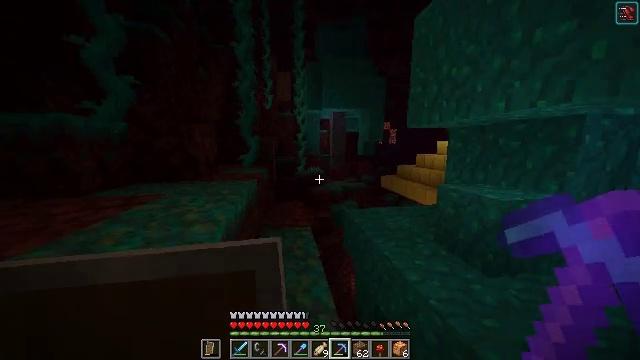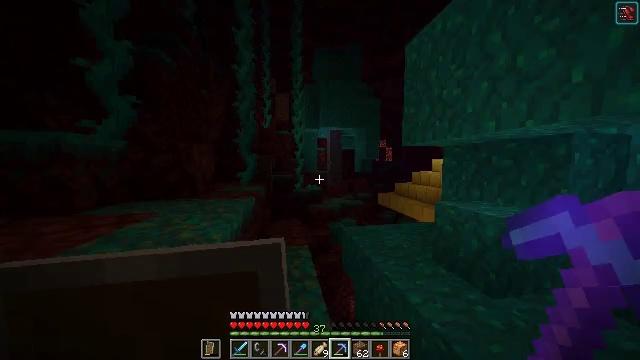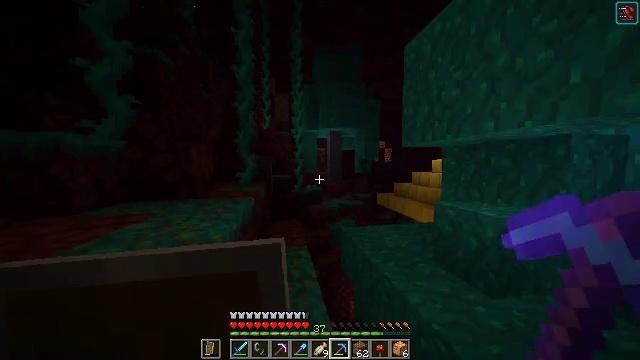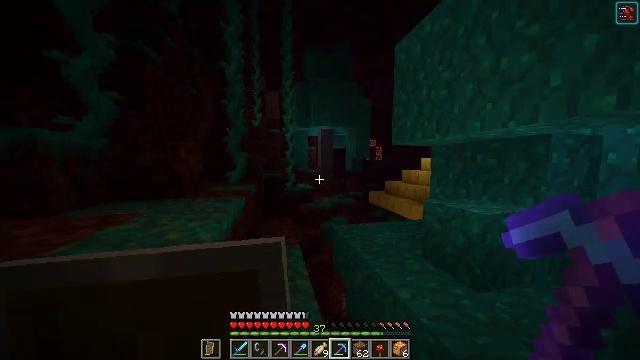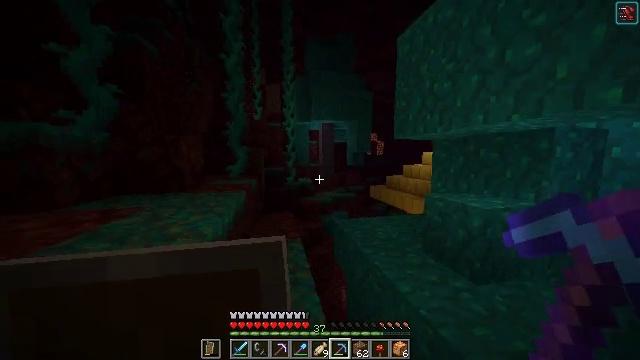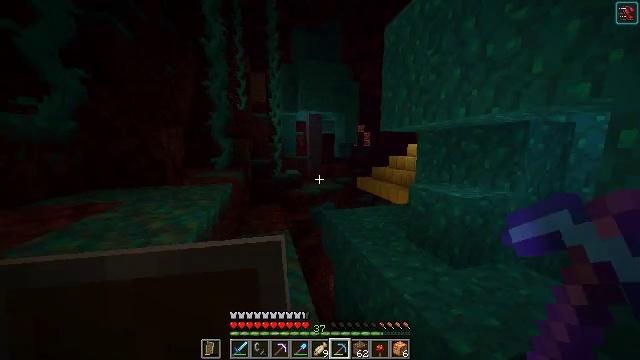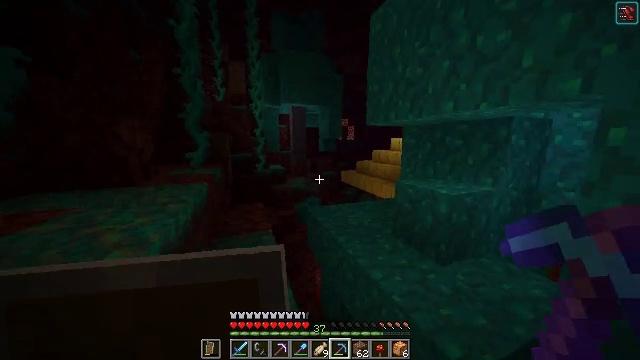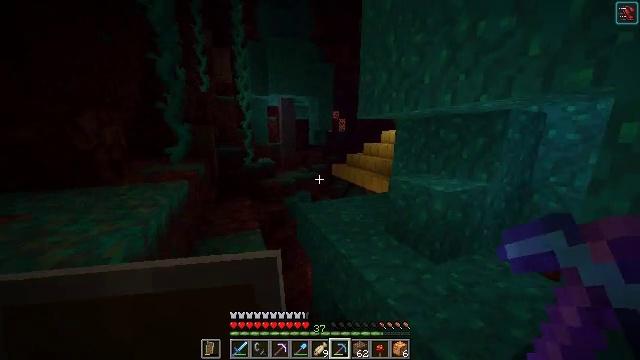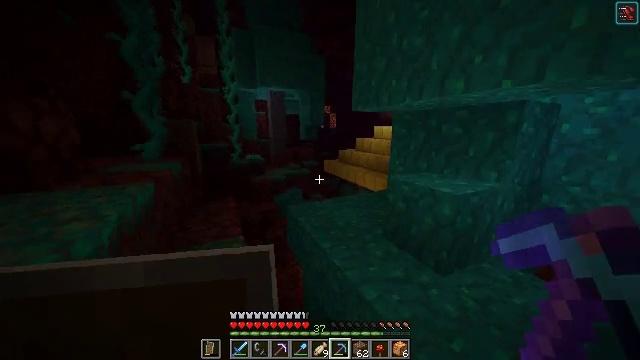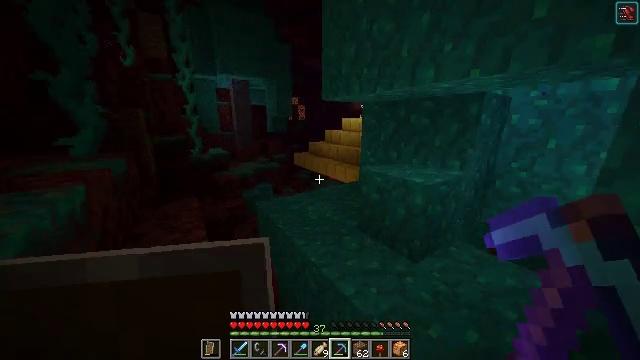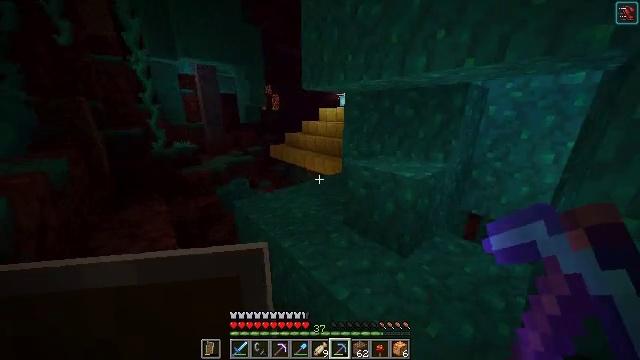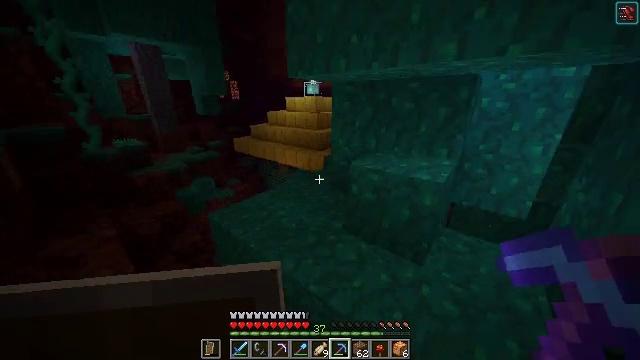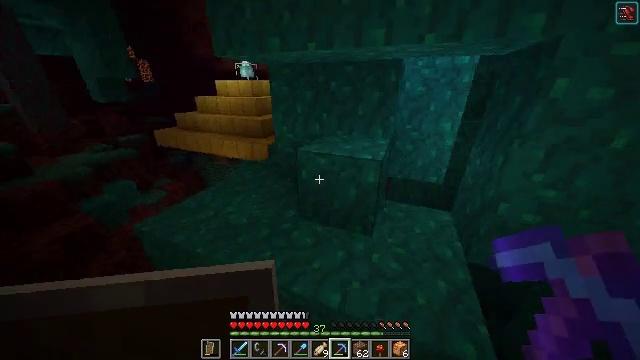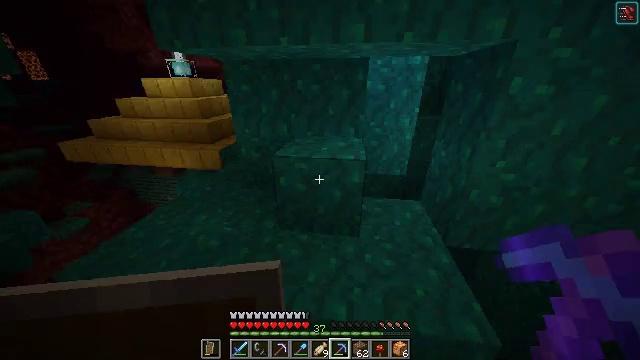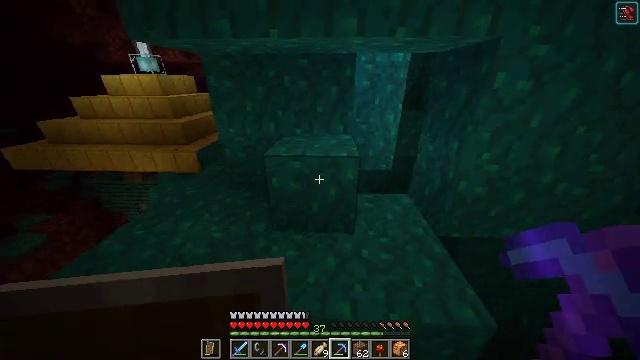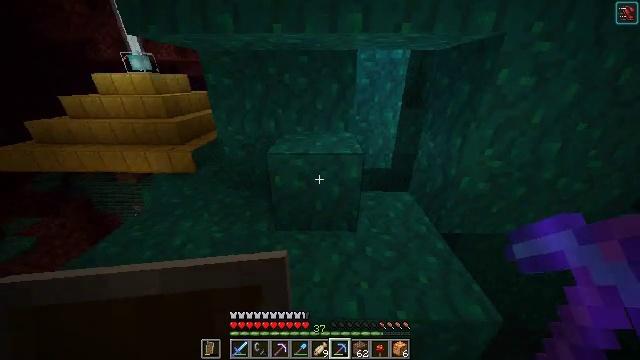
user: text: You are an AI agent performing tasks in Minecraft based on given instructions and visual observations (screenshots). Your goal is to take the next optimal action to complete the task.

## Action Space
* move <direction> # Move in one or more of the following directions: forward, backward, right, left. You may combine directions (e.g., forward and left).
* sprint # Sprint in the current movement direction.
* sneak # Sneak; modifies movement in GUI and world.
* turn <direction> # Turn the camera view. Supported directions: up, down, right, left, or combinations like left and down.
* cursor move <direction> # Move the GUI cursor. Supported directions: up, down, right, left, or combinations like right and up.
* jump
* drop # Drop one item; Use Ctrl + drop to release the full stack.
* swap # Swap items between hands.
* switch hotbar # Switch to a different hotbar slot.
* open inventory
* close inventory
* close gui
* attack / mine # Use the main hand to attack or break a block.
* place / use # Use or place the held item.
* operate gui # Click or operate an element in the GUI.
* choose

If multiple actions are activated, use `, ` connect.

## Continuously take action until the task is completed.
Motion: motion action
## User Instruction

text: Retrieve shroomlight for lighting purposes.
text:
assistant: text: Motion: turn up
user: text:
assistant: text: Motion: no_op
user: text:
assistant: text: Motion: turn right
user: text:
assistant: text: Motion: turn down
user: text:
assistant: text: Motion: move forward, turn right and down
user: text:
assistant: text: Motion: move forward, turn right and down
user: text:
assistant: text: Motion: move forward, turn right and down
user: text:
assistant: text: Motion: move forward, turn right and down
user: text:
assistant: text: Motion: move forward and move left, turn right and down
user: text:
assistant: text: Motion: move forward and move left, turn right and down
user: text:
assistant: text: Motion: move forward and move left, turn right and down
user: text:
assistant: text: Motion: move forward and move left, turn right and down
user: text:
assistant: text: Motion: turn right
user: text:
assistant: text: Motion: turn right
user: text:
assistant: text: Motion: turn right
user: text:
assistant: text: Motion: turn right
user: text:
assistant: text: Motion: turn right and up
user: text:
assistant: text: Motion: turn right and up
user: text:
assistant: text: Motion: turn right and up
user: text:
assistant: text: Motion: turn up
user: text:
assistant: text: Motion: no_op
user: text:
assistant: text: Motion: no_op
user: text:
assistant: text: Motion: turn right and up
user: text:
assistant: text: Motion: turn right
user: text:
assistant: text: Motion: turn right and down
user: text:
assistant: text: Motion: turn down
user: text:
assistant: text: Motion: turn left and down
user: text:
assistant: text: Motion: turn left and down
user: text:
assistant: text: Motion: turn down
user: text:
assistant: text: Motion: move forward